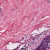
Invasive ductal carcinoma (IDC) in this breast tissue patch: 0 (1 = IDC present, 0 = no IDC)